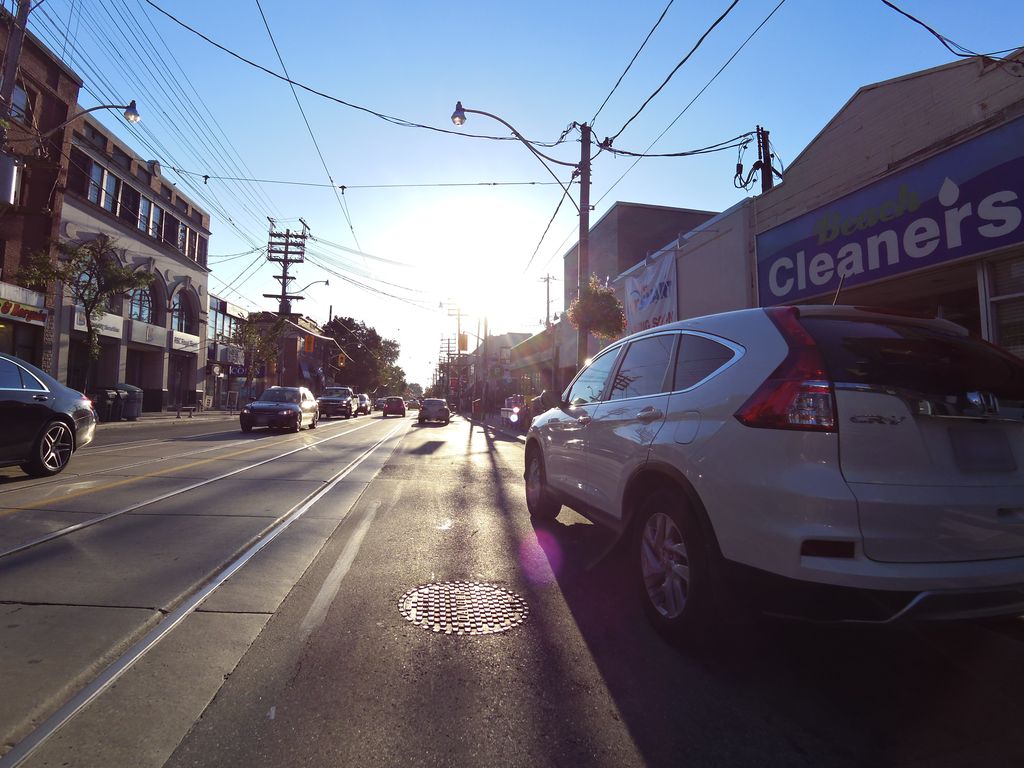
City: toronto